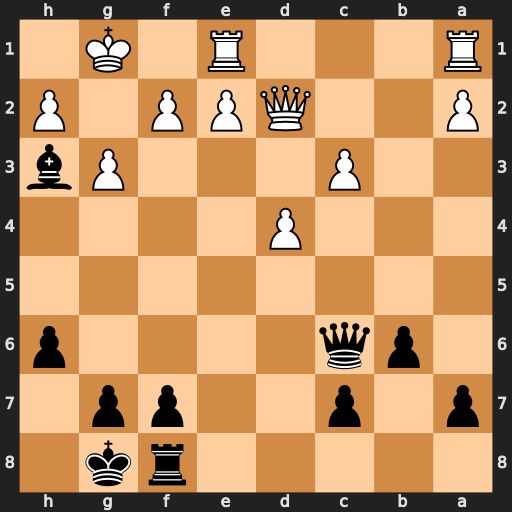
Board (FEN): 5rk1/p1p2pp1/1pq4p/8/3P4/2P3Pb/P2QPP1P/R3R1K1
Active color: b
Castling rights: -
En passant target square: -
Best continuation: Qg2#